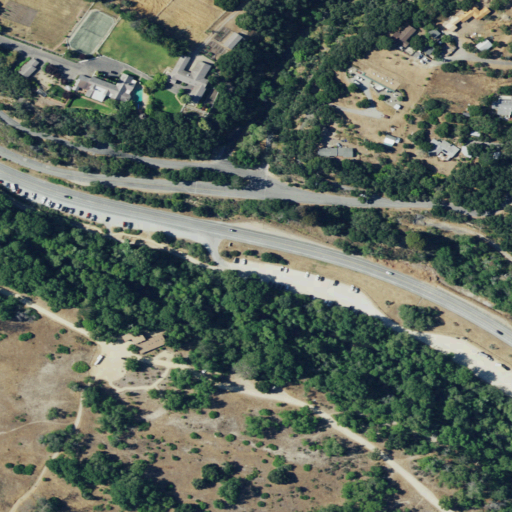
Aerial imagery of valley in California named Juan de Matte Canyon containing open development, low intensity development, shrub, medium intensity development, grassland, and evergreen forest